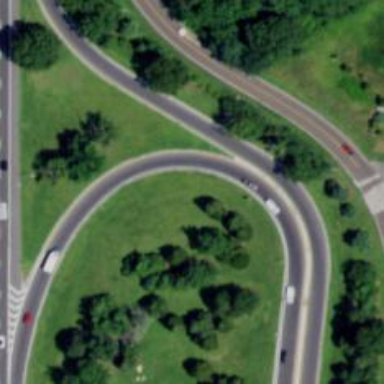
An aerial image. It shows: Motorway offramp.